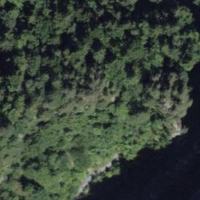
EUNIS habitat code: 43
Species observed at this site:
Euplagia quadripunctaria